Field crop: tomato
Growth stage: 1
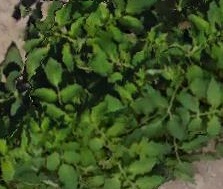
Species: tomato